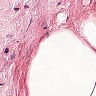
Metastatic tissue present: no